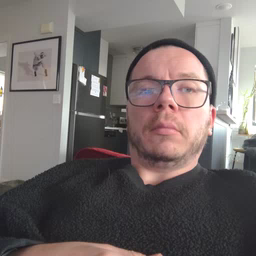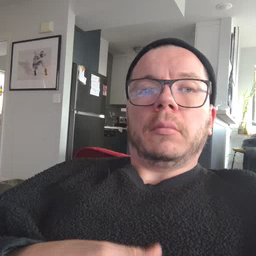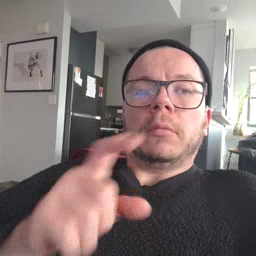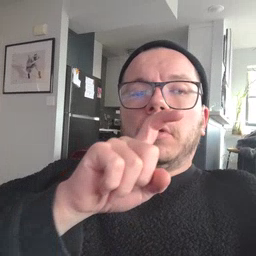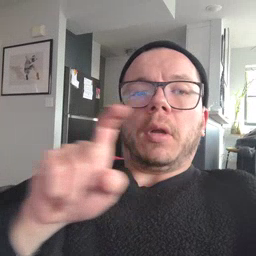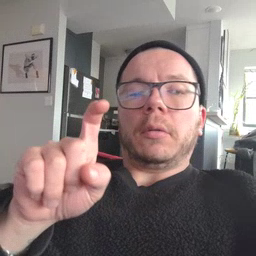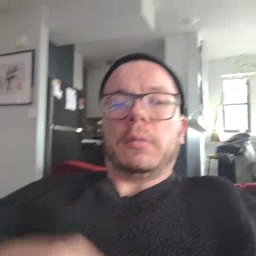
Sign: closet